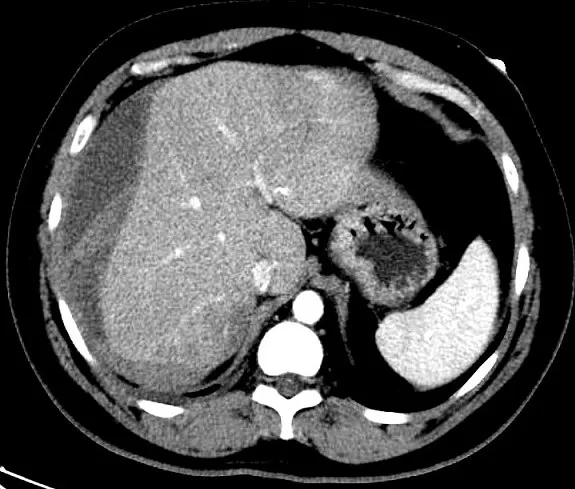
Abdominal computed tomography showing 16 x 10 x 3 cm large hepatic subcapsular hematoma and no focal lesion.
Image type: radiology (ct)